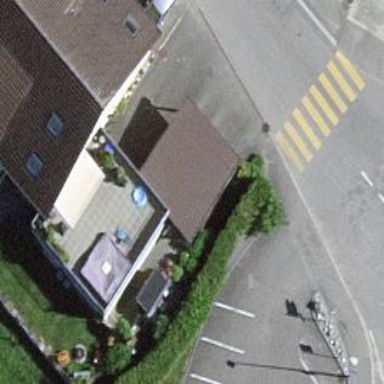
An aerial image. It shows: Garage building.